Field crop: maize
Growth stage: 2
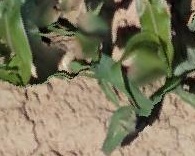
Species: maize